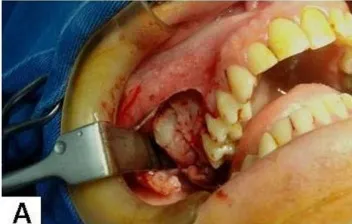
Trans-surgical operative aspect showing access to lesion.
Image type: medical_photograph (other_medical_photograph)